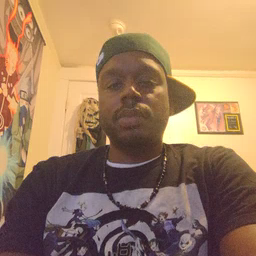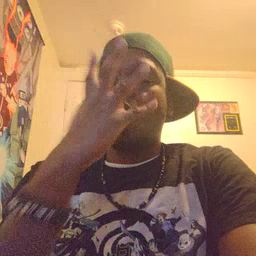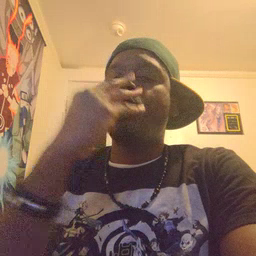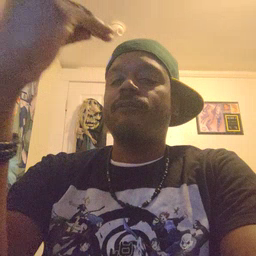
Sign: wolf